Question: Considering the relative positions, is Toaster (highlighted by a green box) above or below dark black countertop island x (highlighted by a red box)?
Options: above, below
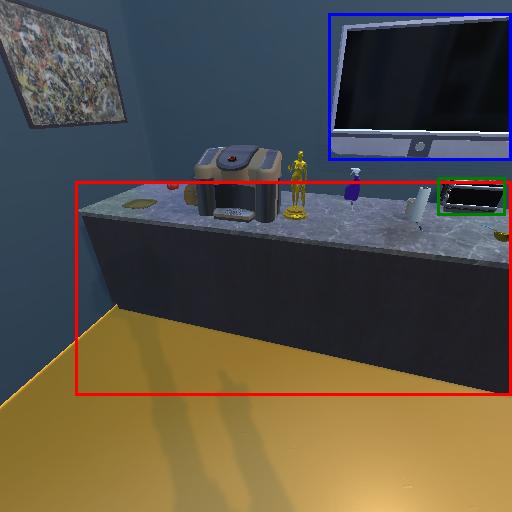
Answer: above